Interaction volume radius: 5 \u00c5
Interaction volume height: 15 \u00c5
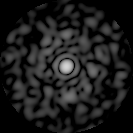
Disorder parameter: 0.842